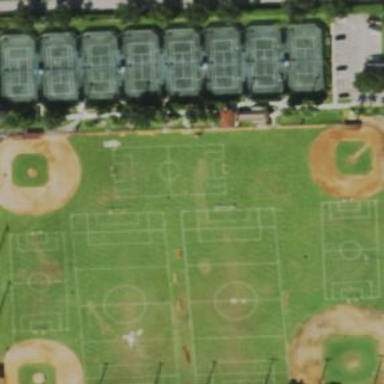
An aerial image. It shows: Pitch used for soccer and baseball.